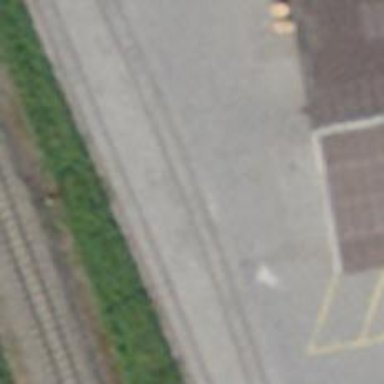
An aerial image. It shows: Disused railway spur line.